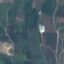
Land use / land cover: PermanentCrop